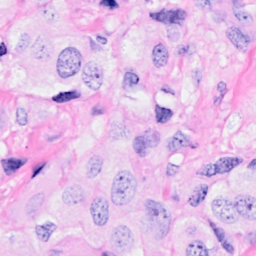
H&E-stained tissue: Breast